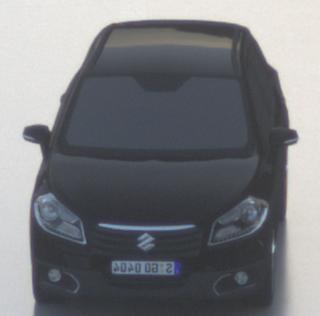
Make: Suzuki
Model: SX4 S-Cross 1.6
Detailed model: SX4 (II) S-Cross
Model produced from: 2013/10
Model produced until: 2015/08
Doors: 5
Color: black
Road condition: wet road
Daytime: sunrise or sunset
Contrast: low contrast